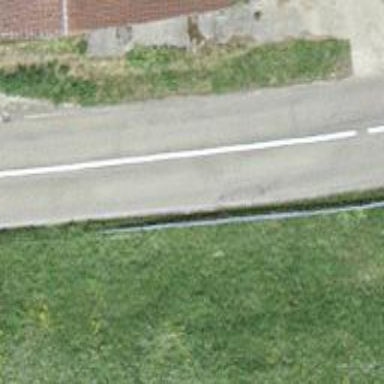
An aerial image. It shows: Secondary road with paved surface.